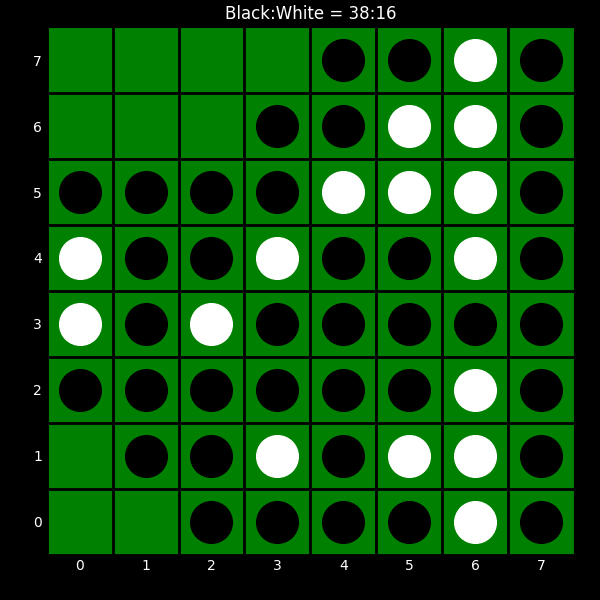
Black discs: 38
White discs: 16